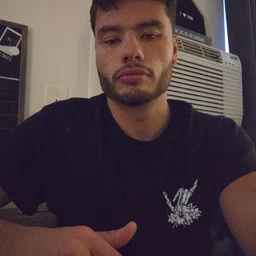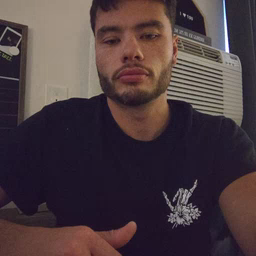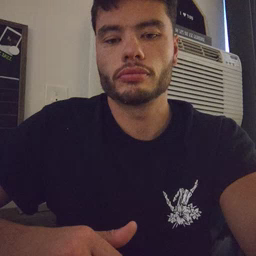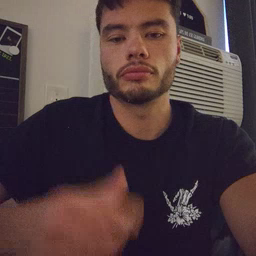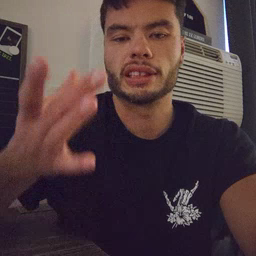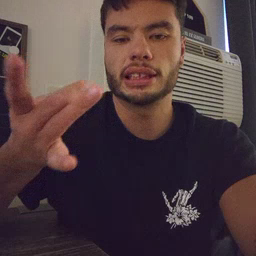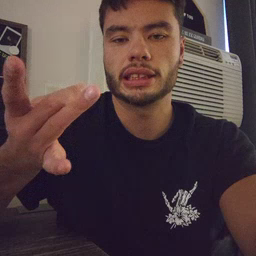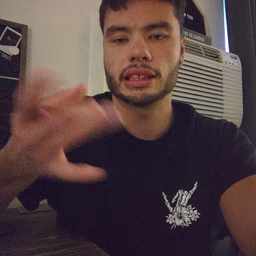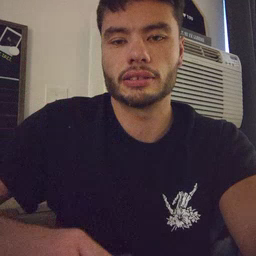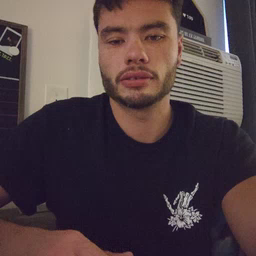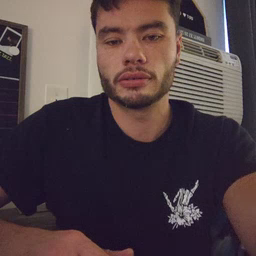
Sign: sticky